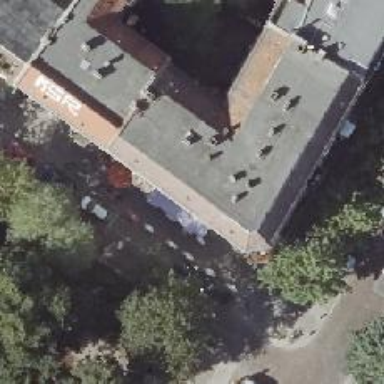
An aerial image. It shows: Café.